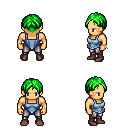
a pixel art fantasy rpg character, male body template, human, tanned skin, blue vest, metal pants, green parted hairstyle, bracelets, maroon shoes, four views (front, back, left, right), 2x2 character sprite sheet, small pixel art, hard edges, no anti-aliasing